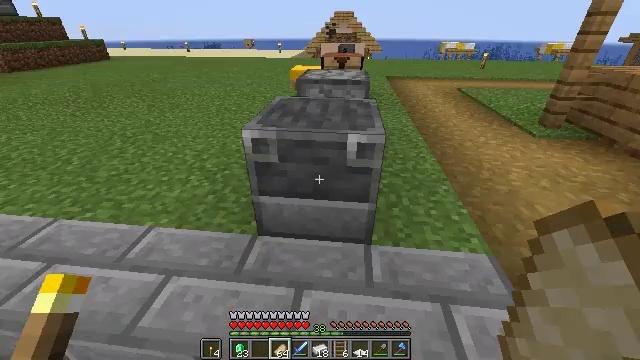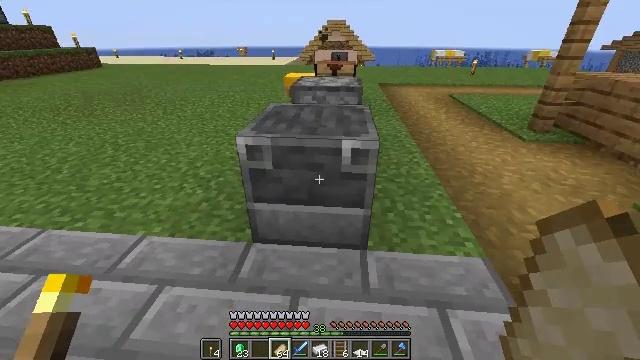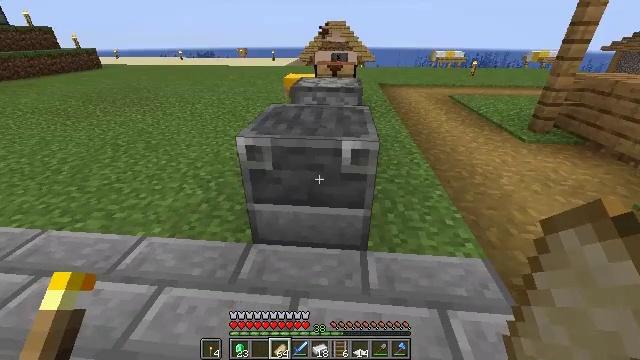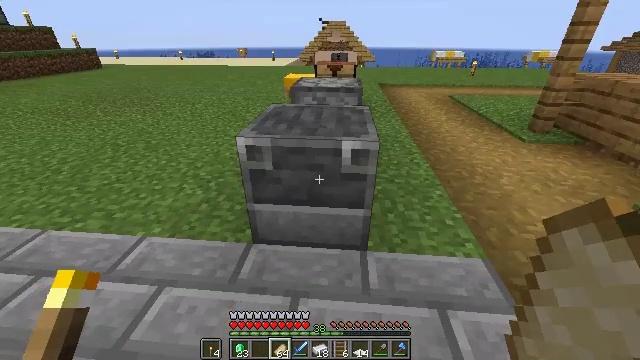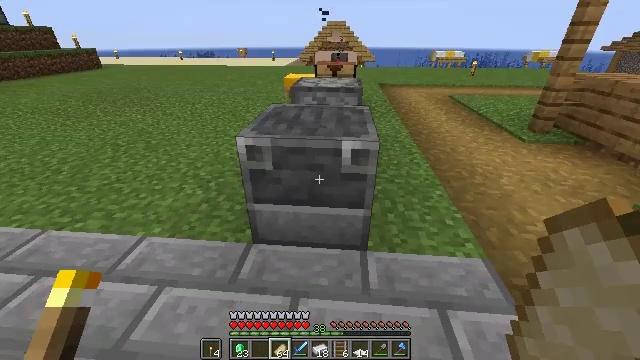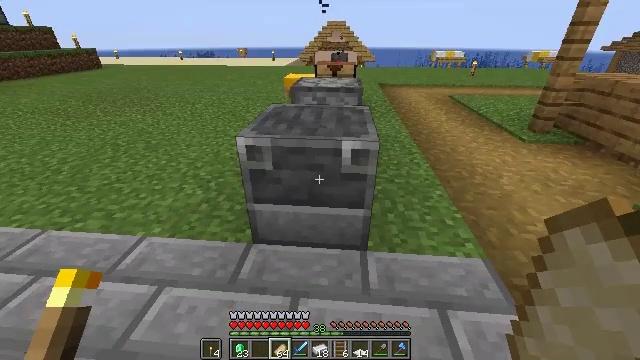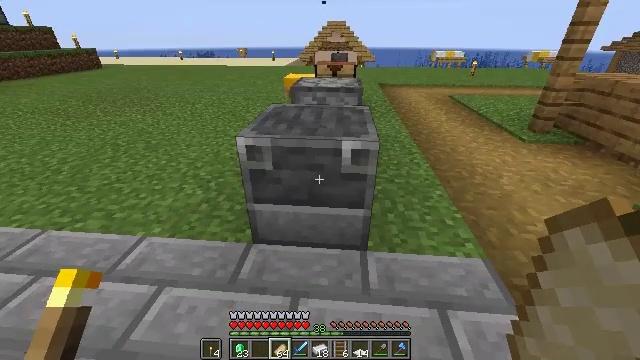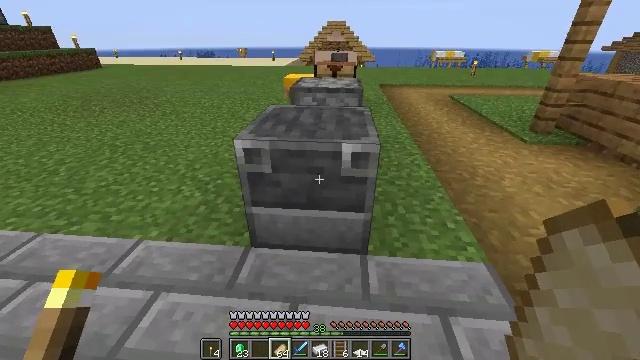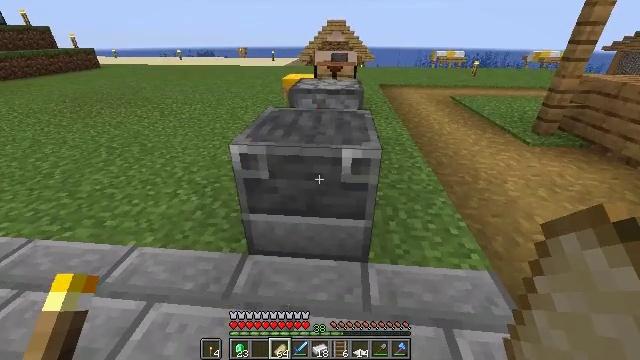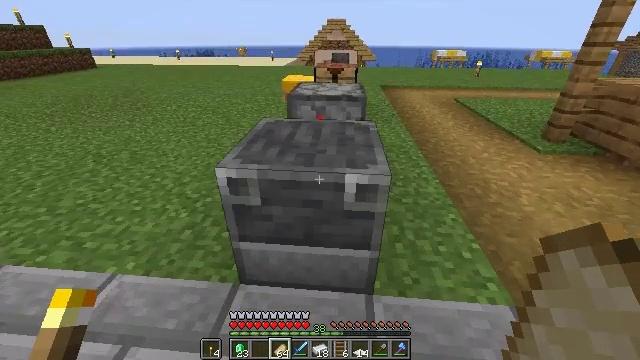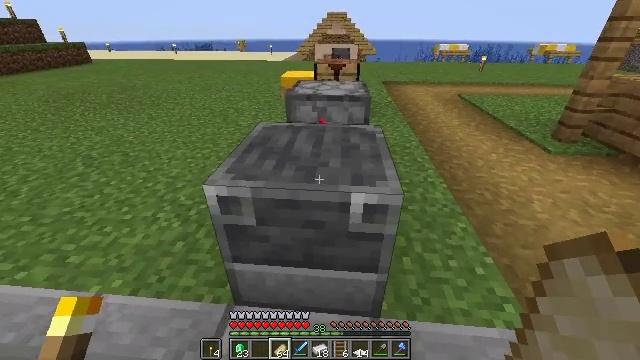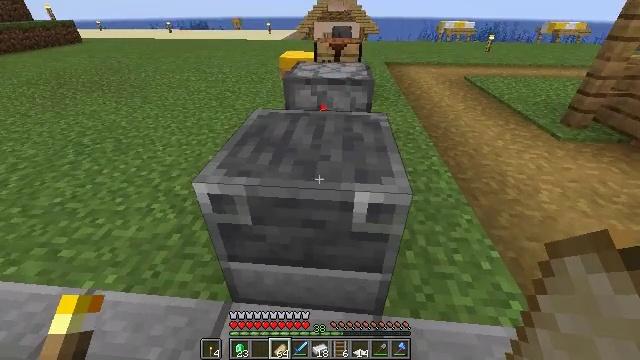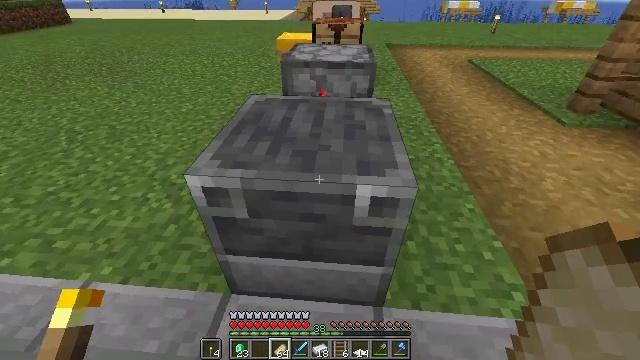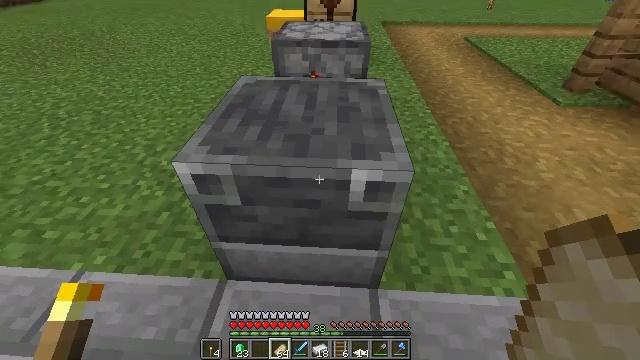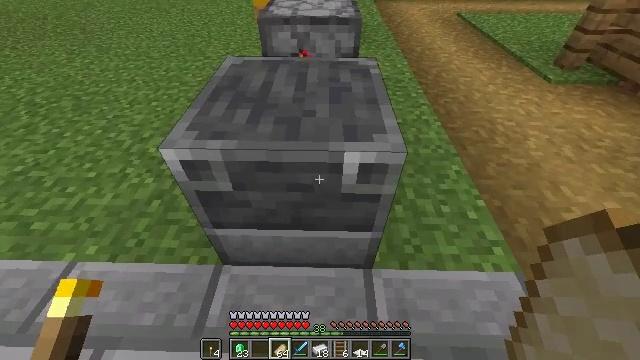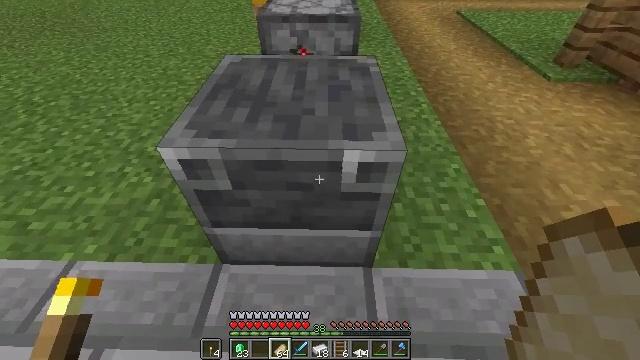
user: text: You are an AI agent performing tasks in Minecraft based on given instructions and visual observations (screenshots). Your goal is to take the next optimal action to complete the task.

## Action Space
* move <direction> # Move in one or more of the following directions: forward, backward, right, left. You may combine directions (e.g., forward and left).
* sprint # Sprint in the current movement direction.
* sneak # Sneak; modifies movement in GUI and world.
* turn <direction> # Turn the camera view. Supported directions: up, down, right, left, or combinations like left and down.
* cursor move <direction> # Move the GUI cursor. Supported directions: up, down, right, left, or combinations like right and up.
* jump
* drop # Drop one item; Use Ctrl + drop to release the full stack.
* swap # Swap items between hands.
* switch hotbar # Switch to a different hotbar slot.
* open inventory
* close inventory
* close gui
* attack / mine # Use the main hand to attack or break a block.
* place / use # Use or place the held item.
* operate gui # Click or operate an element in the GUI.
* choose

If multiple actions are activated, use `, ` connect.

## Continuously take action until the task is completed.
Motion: motion action
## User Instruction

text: Left click on the blast furnace to break it.
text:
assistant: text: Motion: turn right and up
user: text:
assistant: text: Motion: no_op
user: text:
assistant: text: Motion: no_op
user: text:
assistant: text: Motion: no_op
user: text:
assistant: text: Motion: no_op
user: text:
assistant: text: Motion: no_op
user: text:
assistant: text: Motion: move forward
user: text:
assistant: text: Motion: move forward
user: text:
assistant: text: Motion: move forward
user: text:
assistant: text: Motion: move forward, turn down
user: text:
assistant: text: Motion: turn down
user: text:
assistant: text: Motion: turn down
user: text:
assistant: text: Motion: turn right and down
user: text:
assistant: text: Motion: turn right and down
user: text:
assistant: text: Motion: no_op
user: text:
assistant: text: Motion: no_op
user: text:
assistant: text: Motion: turn down
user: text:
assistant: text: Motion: no_op
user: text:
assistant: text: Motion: no_op
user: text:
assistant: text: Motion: no_op
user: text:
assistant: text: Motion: no_op
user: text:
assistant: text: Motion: no_op
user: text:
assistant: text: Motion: no_op
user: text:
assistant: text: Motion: no_op
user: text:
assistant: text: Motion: no_op
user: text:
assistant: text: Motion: no_op
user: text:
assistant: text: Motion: no_op
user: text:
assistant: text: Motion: no_op
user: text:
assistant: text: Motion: no_op
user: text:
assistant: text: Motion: no_op